Question: Am I missing something or did Microsoft remove the capability to select a particular record in a Subgrid in CRM 2013?

In 2011 selecting a record in a subgrid would change the context of the ribbon buttons to the entity that the subgrid was displaying. Also, when a custom button was clicked on the form, we had access to primaryEntityTypeName, primaryEntity, selectedEntities in the event handler.
This was a really useful feature. Does anyone know if it can be enabled somehow?
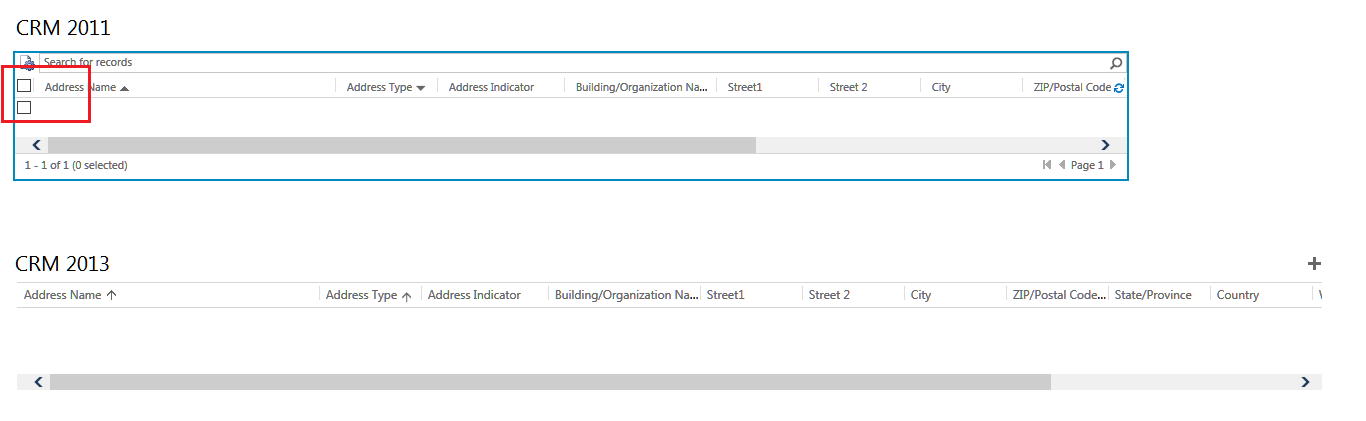
Answer: You may refer to <URL>. As you can see it 3-rd point from now there is no ribbon bar for subgrid as it was before, there are only 2 buttons on top of it: Add New and Open Associated Sub Grid. There is no way to change this.
Don't know if it will work out for yours situation but you may use Associated Views like in <URL>.